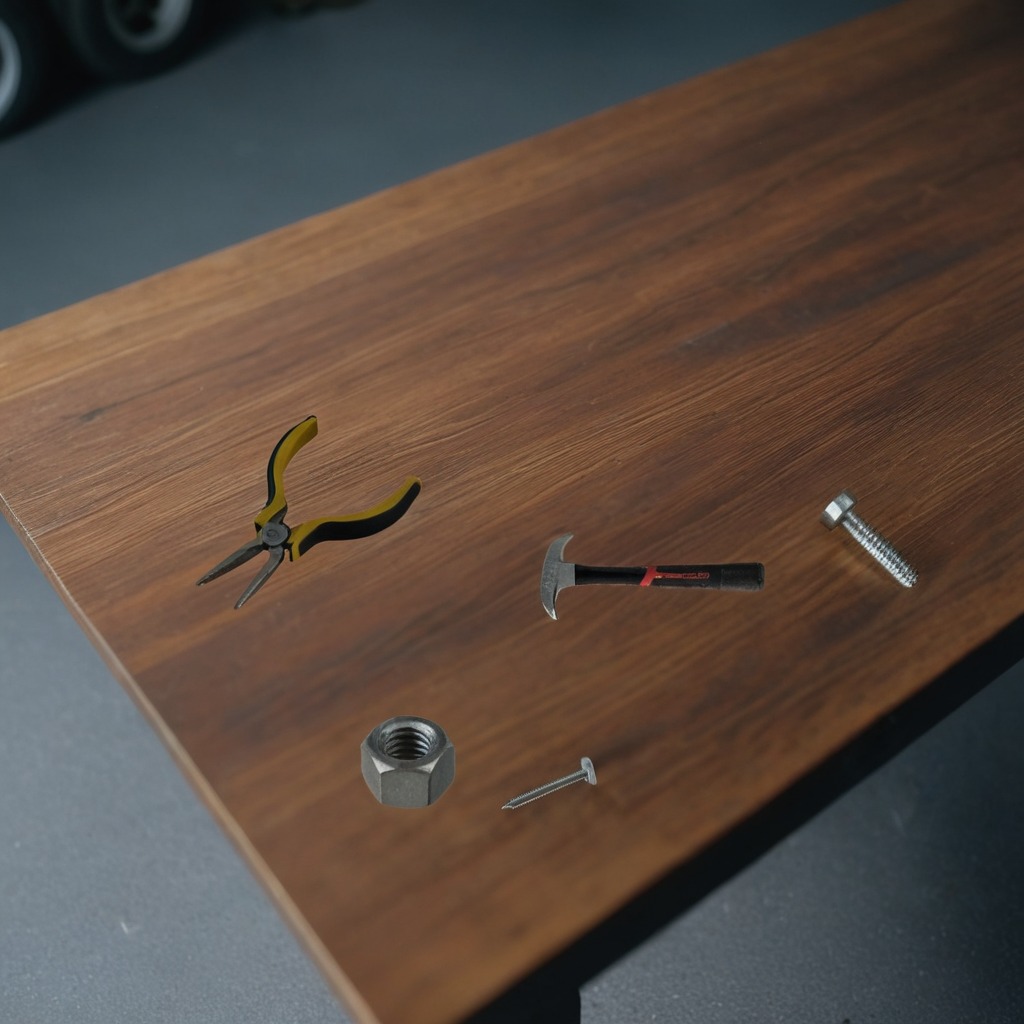
A metal machine screw, an iron nail, a hammer, a pair of pliers, and a metal nut are lying on the table.